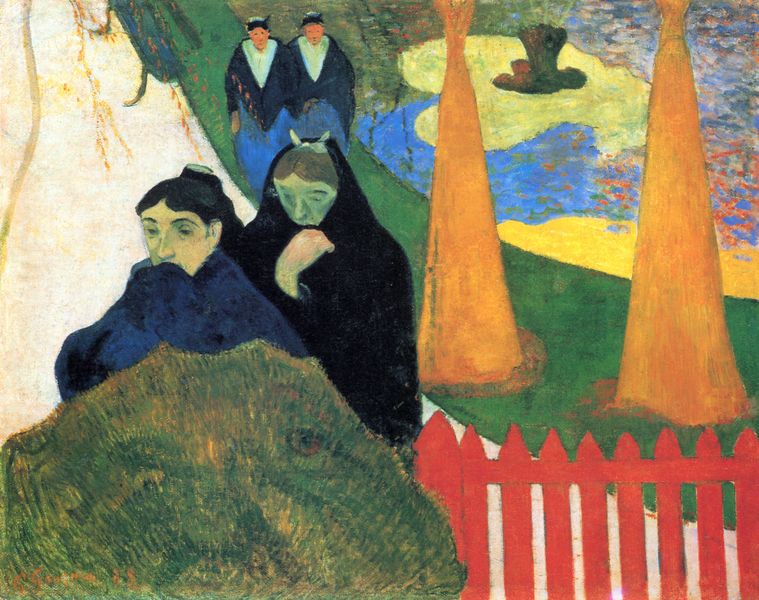
Titel: Alte Jungfern durchqueren einen winterlichen Garten in Arles
Künstler: Paul Gauguin
Standort: Chicago (Illinois)
Institution: The Art Institute of Chicago
Schlagwörter: baum, blau, blätter, dunkel, gemälde, gruppe, hand, umhang, wasser, weiß, bäume, frauen, gelb, grün, impressionismus, kirchner, landschaft, menschen, ocker, sand, see, teich, ufer, äste, bunt, damen, frau, frisur, hell, hut, hüte, kleid, licht, männer, orange, schwarz, strasse, stroh, blick, gras, park, rasen, rot, schirm, schleier, tuch, weg, wiese, zaun, beige, expressionismus, flächig, haube, rock, schleife, symbolismus, zylinder, alt, gesichter, jacke, gesicht, kleidung, stein, trauer, bildnis, porträt, öl, ast, strauch, weide, busch, büsche, gatter, gebüsch, gehen, gewässer, pfad, sonne, insel, auge, mantel, tücher, paar, pflanzen, mittelscheitel, rosa, traurig, garten, farbig, strand, wellen, komplementär, perspektive, haltung, bäuerin, bäuerinnen, garben, korn, laufen, abstrakt, farben, fels, modern, farbe, formen, violett, latten, lattenzaun, winter, spazieren, van gogh, bank, figuren, promenade, böschung, angst, bretagne, stämme, duktus, dunkelblau, witwe, witwen, mimik, baumkrone, striche, tor, gruppen, gauguin, wei, vier, südsee, gang, spaziergang, munch, farbflächen, paul, strich, mäntel, macke, friedhof, tracht, beerdigung, chwarz, seerosen, leuchtend, matrosen, gestrüpp, seerose, verdeckt, gelbgrün, grüngelb, schattenfiguren, hörnchen, plakativ, weise, latte, v ausschnitt, schwrz, tahiti, nonnen, bedeckung, zwillinge, falsch, trauerzug, prak, bretonisch, übelkeit, abbiegen, bauernfrauen, bretannien, bretonische, frauen trauer, stik, schwarzes tuch, traurich